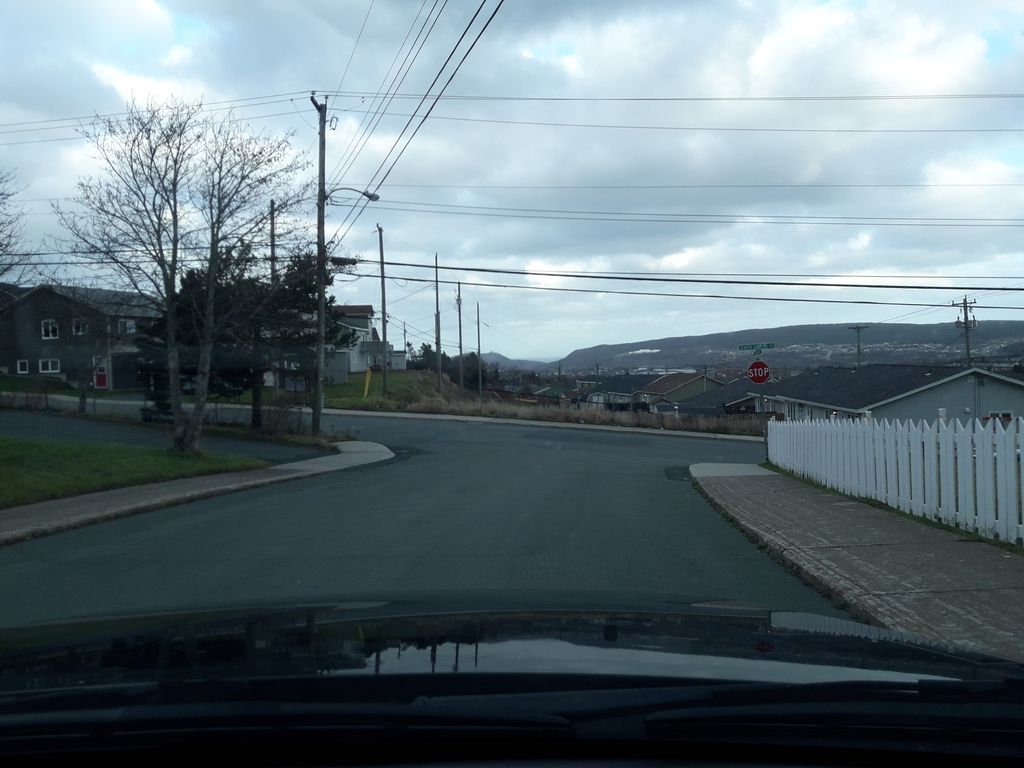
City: st_johns